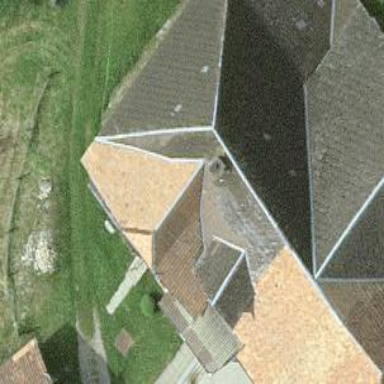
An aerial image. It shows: Farm building.